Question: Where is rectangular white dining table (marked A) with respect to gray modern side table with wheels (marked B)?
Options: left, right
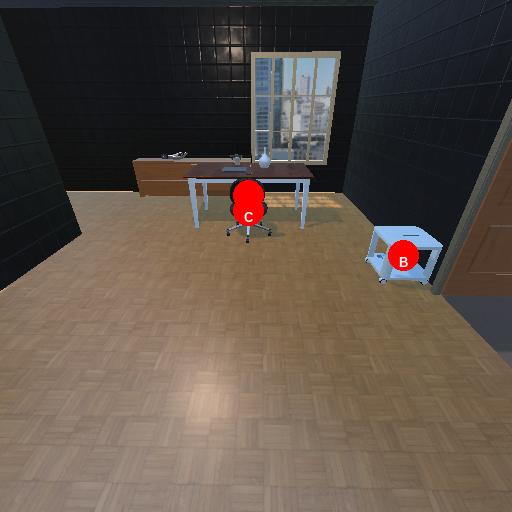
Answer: left